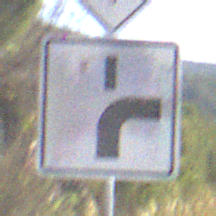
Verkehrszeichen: VerlaufVorfahrtsstrasse8
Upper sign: Vorfahrtsstrasse
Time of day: MorningAfternoon
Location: Outdoor (RoadRail)
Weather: PartlyCloudy
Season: NotSpecified
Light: Natural